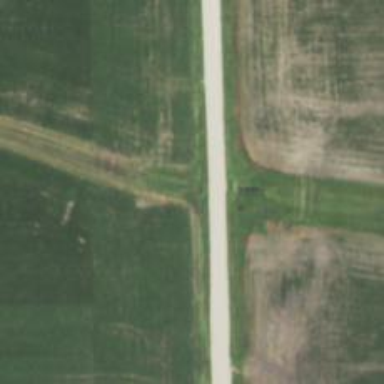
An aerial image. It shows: Culvert tunnel.